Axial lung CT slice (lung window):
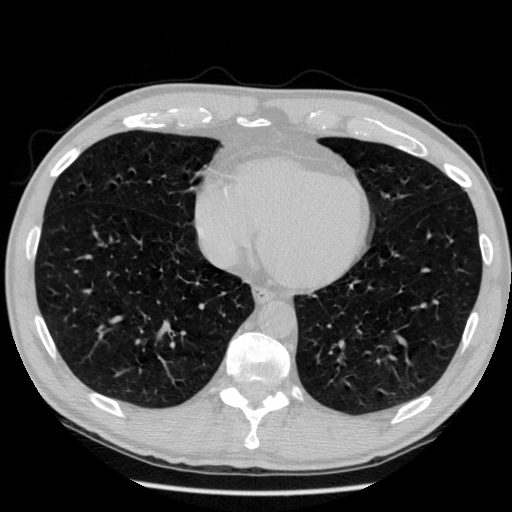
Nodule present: no